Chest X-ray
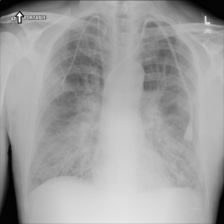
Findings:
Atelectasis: negative
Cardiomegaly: negative
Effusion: negative
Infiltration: positive
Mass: negative
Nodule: negative
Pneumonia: negative
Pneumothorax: negative
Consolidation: negative
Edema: positive
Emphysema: negative
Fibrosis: negative
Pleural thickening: negative
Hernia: negative